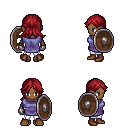
a pixel art fantasy rpg character, female body template, human, dark skin, chain tabard jacket, white pants, brunette loose hair, metal gloves, brown shoes, shield, four views (front, back, left, right), 2x2 character sprite sheet, small pixel art, hard edges, no anti-aliasing